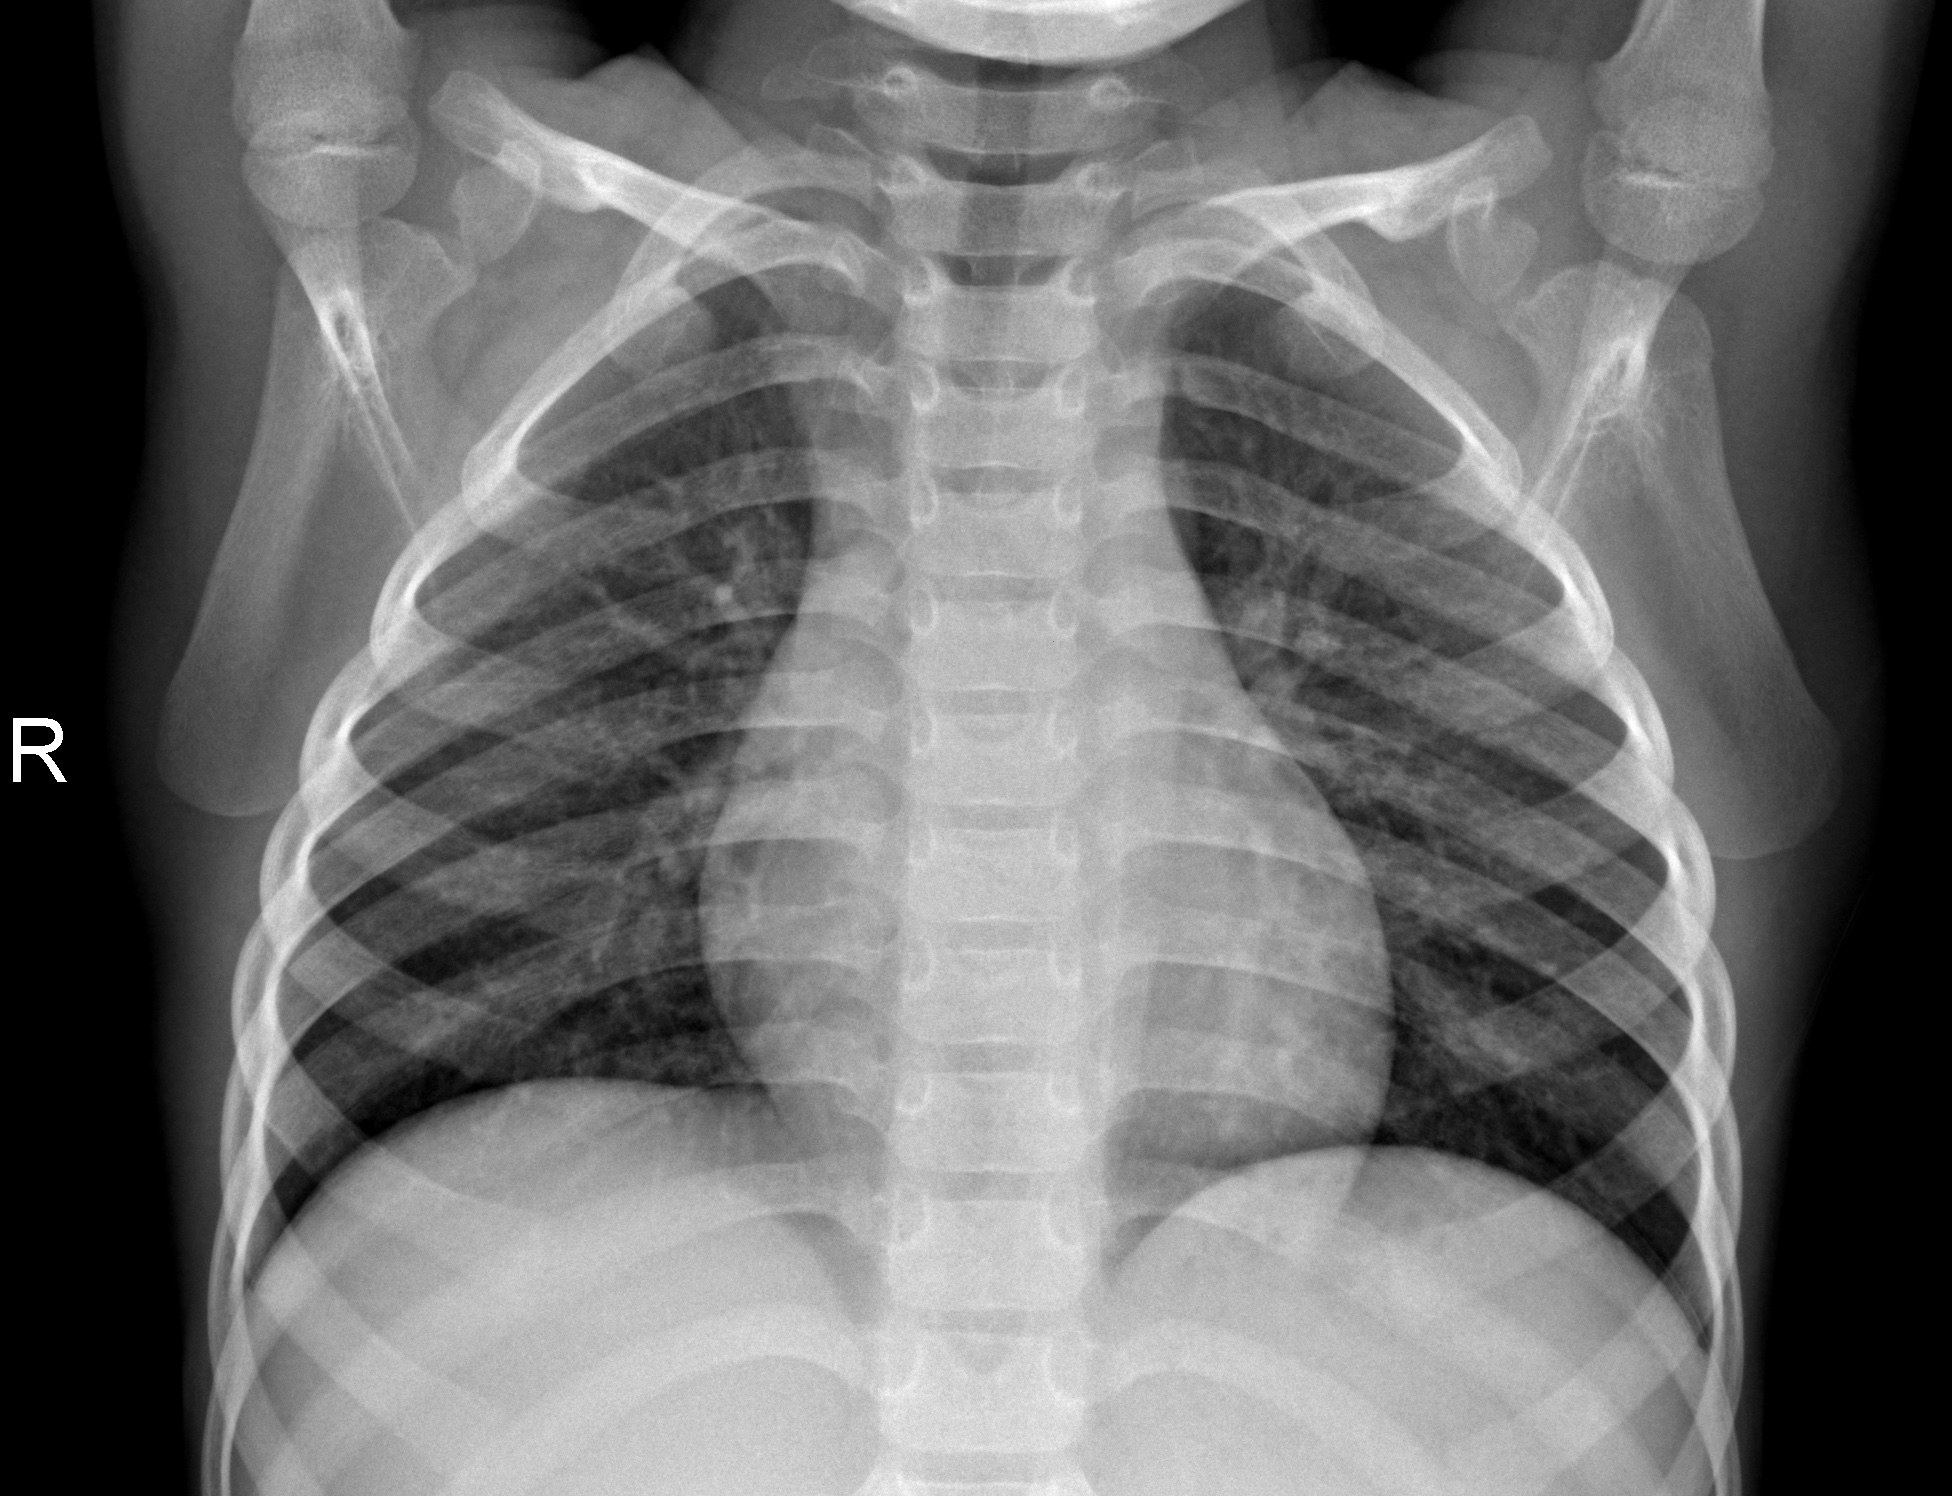
Diagnosis: NORMAL